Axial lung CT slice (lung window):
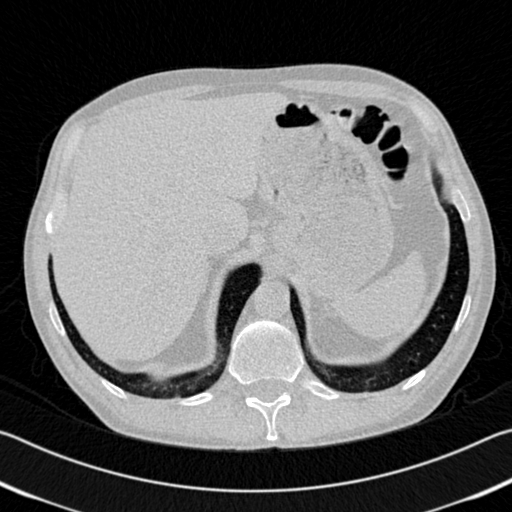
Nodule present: no